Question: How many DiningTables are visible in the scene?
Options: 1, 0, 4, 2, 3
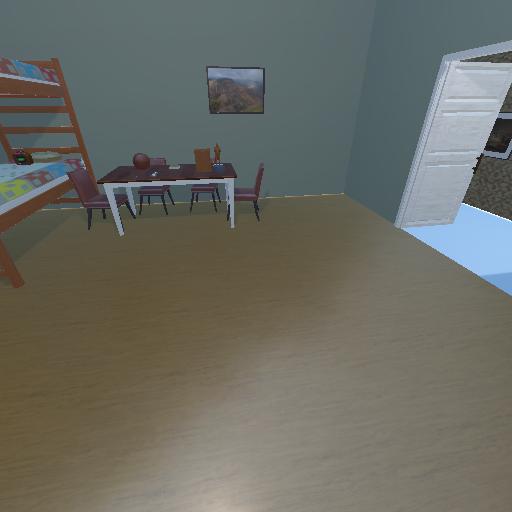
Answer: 1